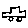
Label: car